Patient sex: M
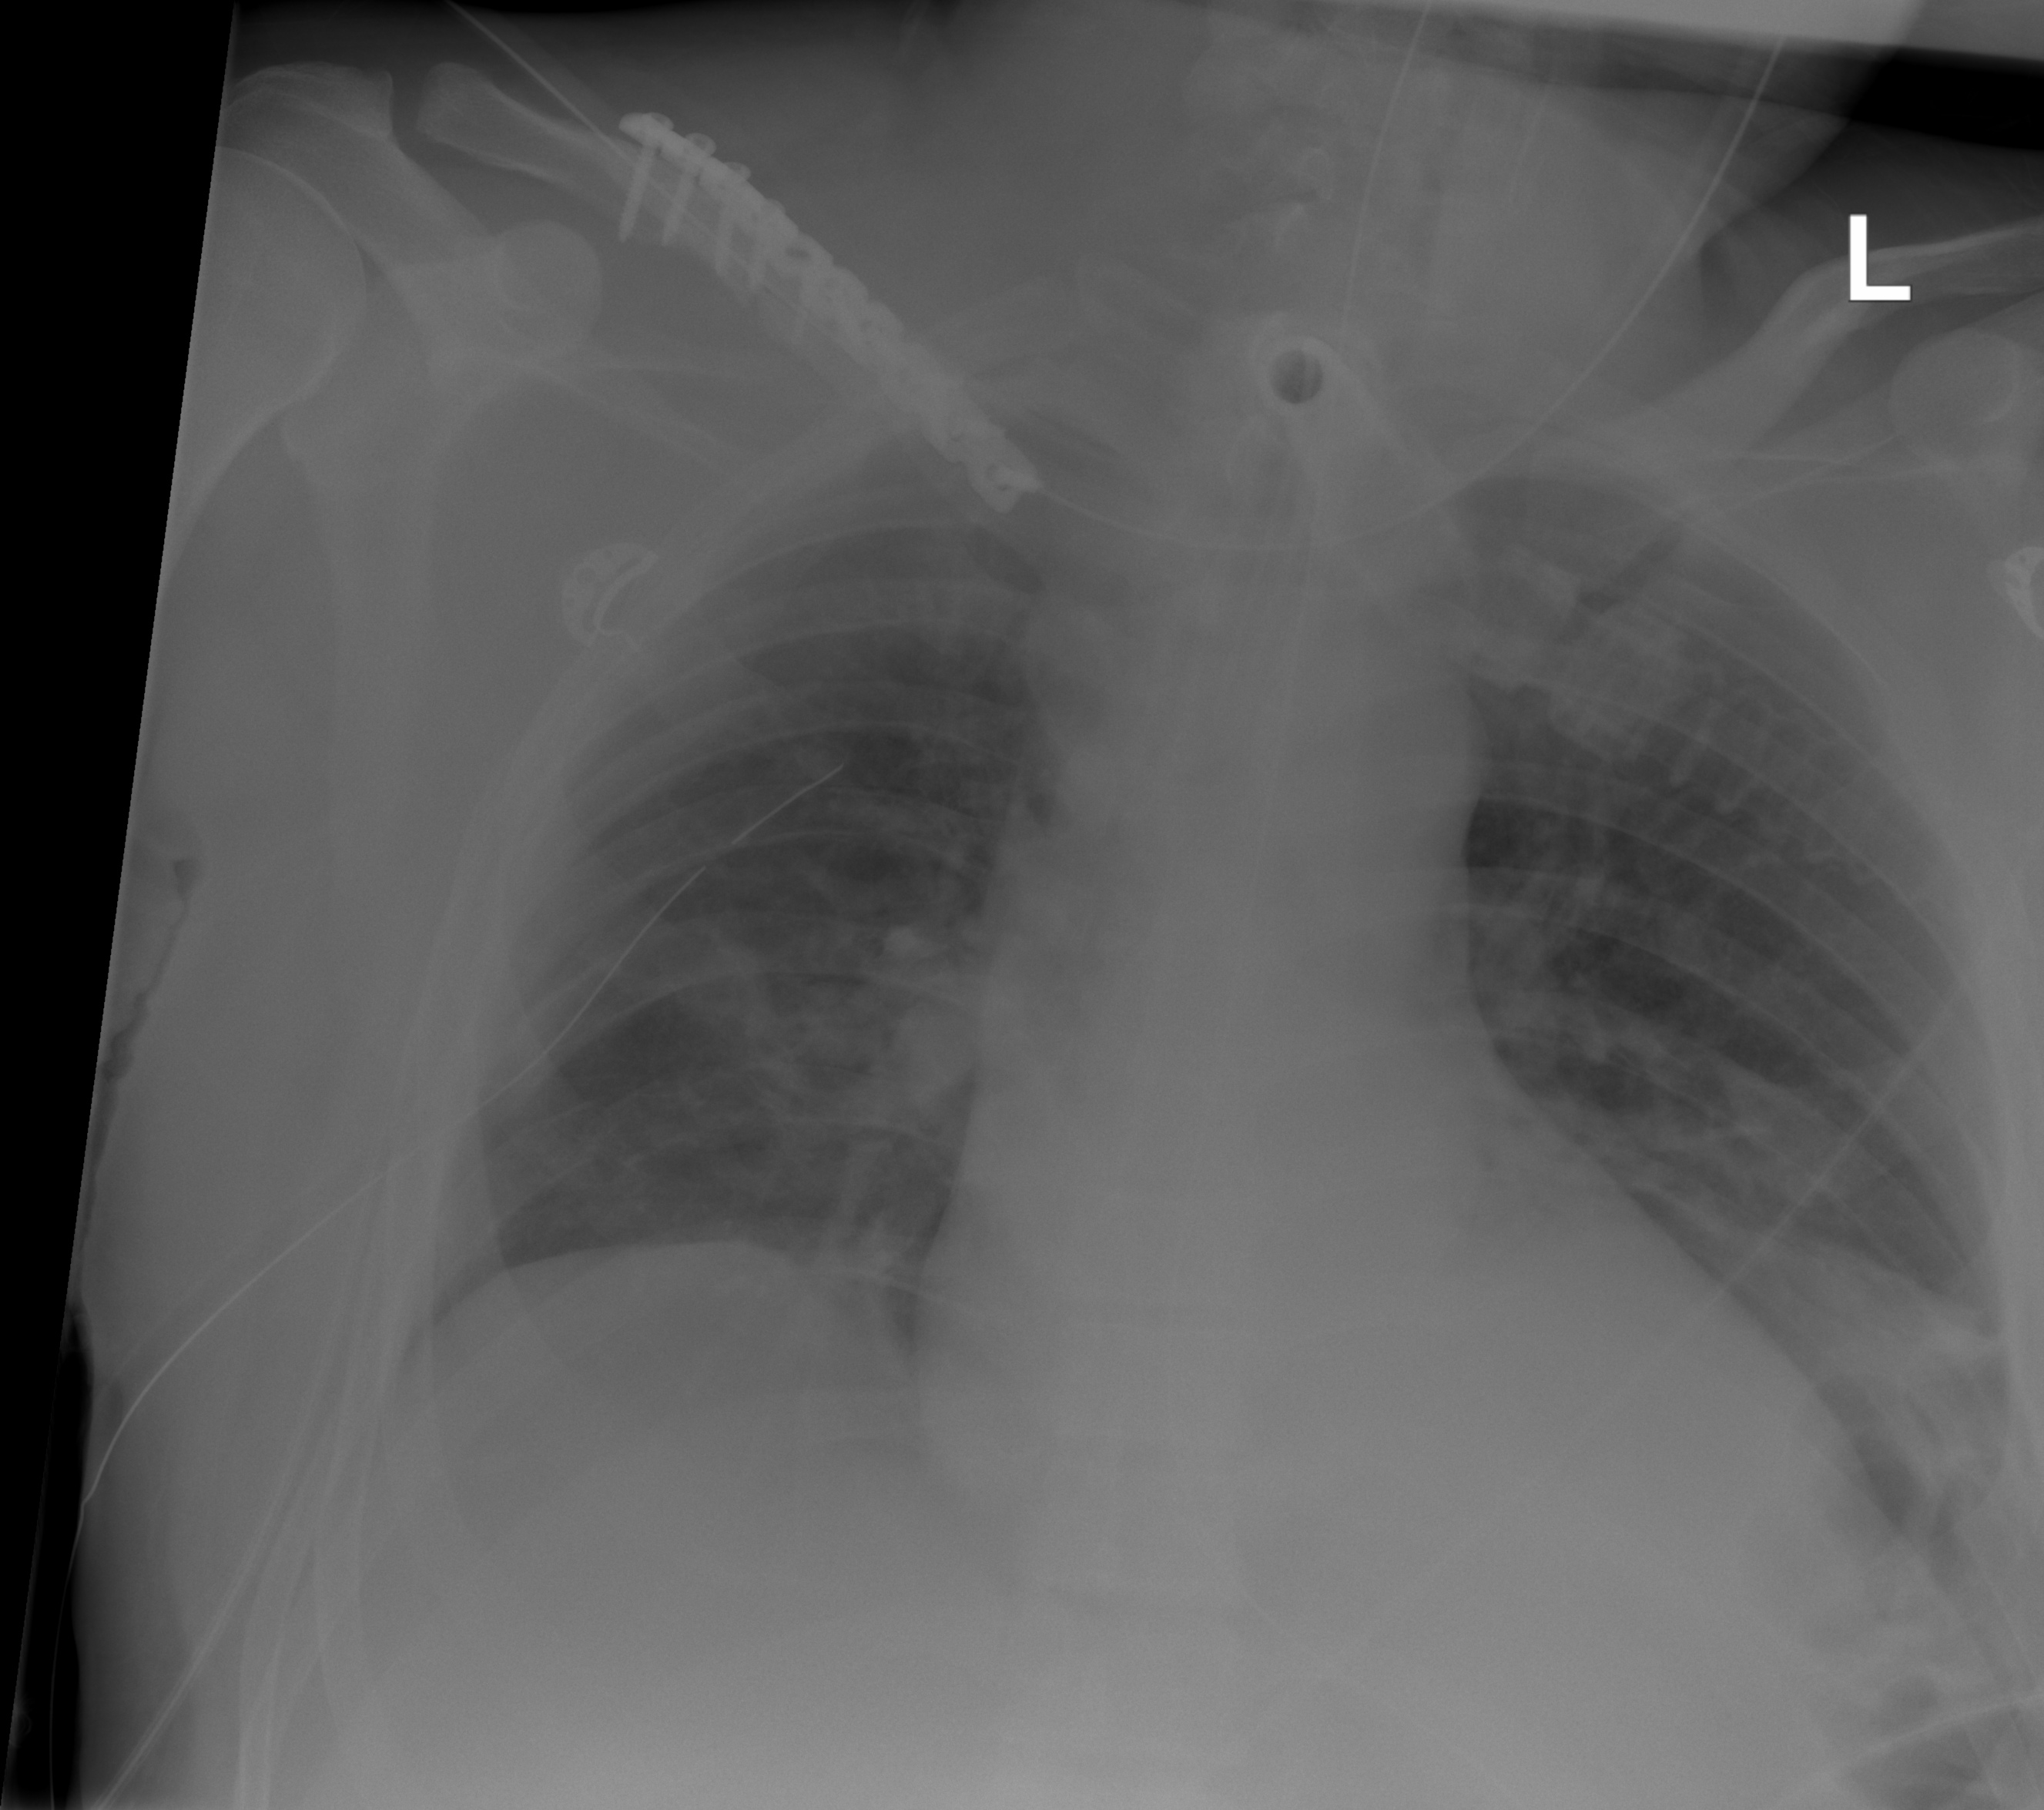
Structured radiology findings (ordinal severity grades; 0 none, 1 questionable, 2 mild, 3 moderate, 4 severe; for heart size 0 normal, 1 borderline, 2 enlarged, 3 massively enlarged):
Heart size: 2
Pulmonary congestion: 0
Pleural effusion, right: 0
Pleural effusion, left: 0
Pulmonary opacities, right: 0
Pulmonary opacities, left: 0
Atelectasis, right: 0
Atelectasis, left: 2